Question: I'm trying to display all the values from retrieved from an API request.
Here's what it's showing at the moment:

I'm using a listview builder for the page. The JSON can be retrieved from this link: <URL>
This is my entire code for the page: <URL>
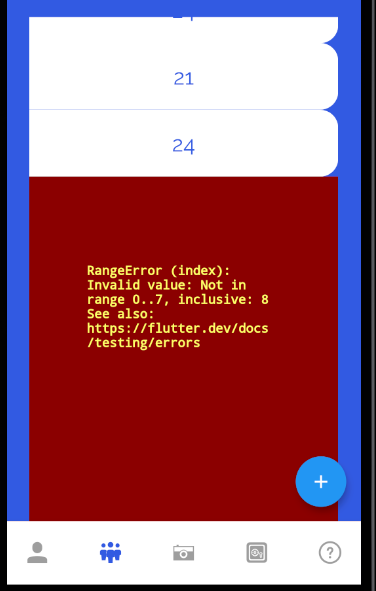
Answer: The error is in your ListViewBuilder:
'''
ListView.builder(
scrollDirection: Axis.vertical,
shrinkWrap: true,
itemCount: _ListFamilyPageState.data.body.family.length,
itemBuilder: (context, index) {
return Container(
height: 74.0,
decoration: BoxDecoration(
color: Colors.white,
borderRadius: BorderRadius.only(
topRight: const Radius.circular(20.0),
bottomRight: const Radius.circular(20.0)),
),
width: MediaQuery.of(context).size.width - 50.0,
child: Center(
child: Text(
data.body.friends[index].id.toString(),
style:
TextStyle(fontSize: 24.0),
)));
},
)
'''
You specified that there are 'family.length' items (in your data: 15),
but you are pulling actual data from 'friends[index]' (8 items in your data).
This gives you RangeError when rendering item at index 8.
On top of that: you use static data in your state:
'''
class _ListFamilyPageState extends State<ListFamily> {
static Relations data;
// ...
}
'''
Don't do that.